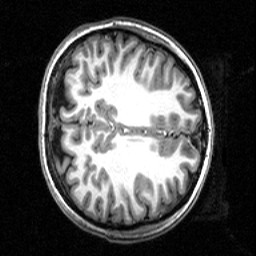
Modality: T1w
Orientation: axial
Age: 21
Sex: female